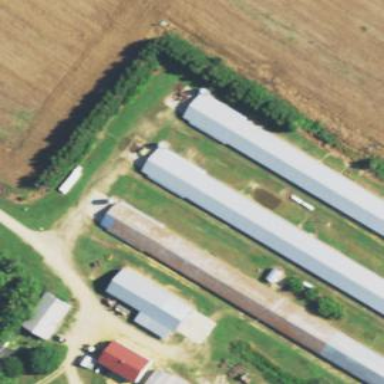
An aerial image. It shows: Farm auxiliary building.